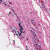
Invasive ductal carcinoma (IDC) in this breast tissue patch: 0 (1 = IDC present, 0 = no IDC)